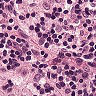
Metastatic tissue present: no